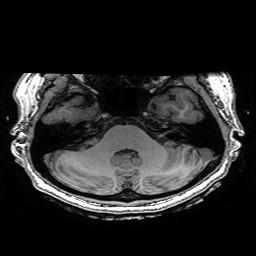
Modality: T1w
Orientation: coronal
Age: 24
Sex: female
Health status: healthy